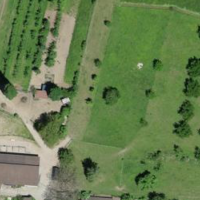
EUNIS habitat code: 25
Species observed at this site:
Euonymus europaeus